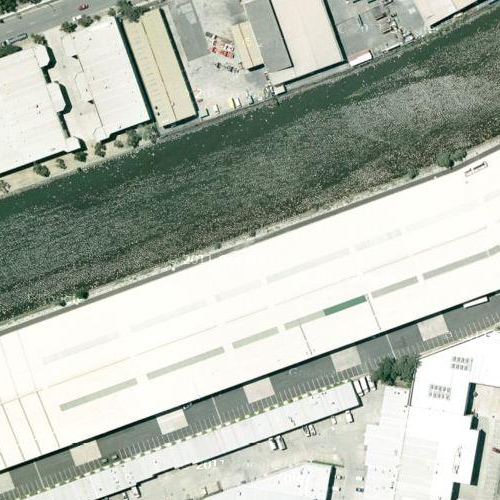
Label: sydney